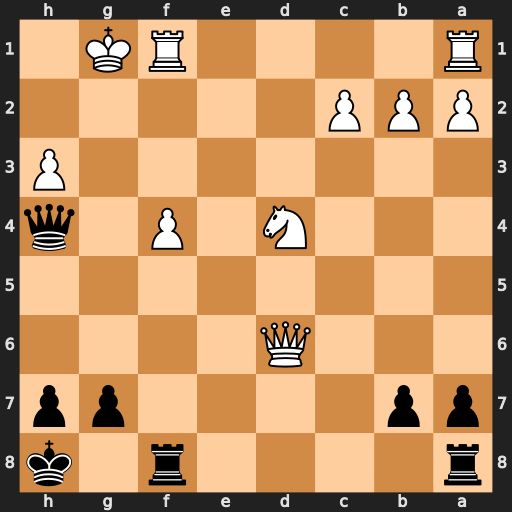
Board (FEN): r4r1k/pp4pp/3Q4/8/3N1P1q/7P/PPP5/R4RK1
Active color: b
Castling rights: -
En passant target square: -
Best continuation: Qg3+ Kh1 Qxh3+